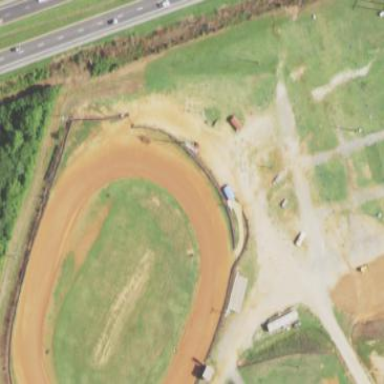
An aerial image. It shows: Dirt raceway for motor sports.